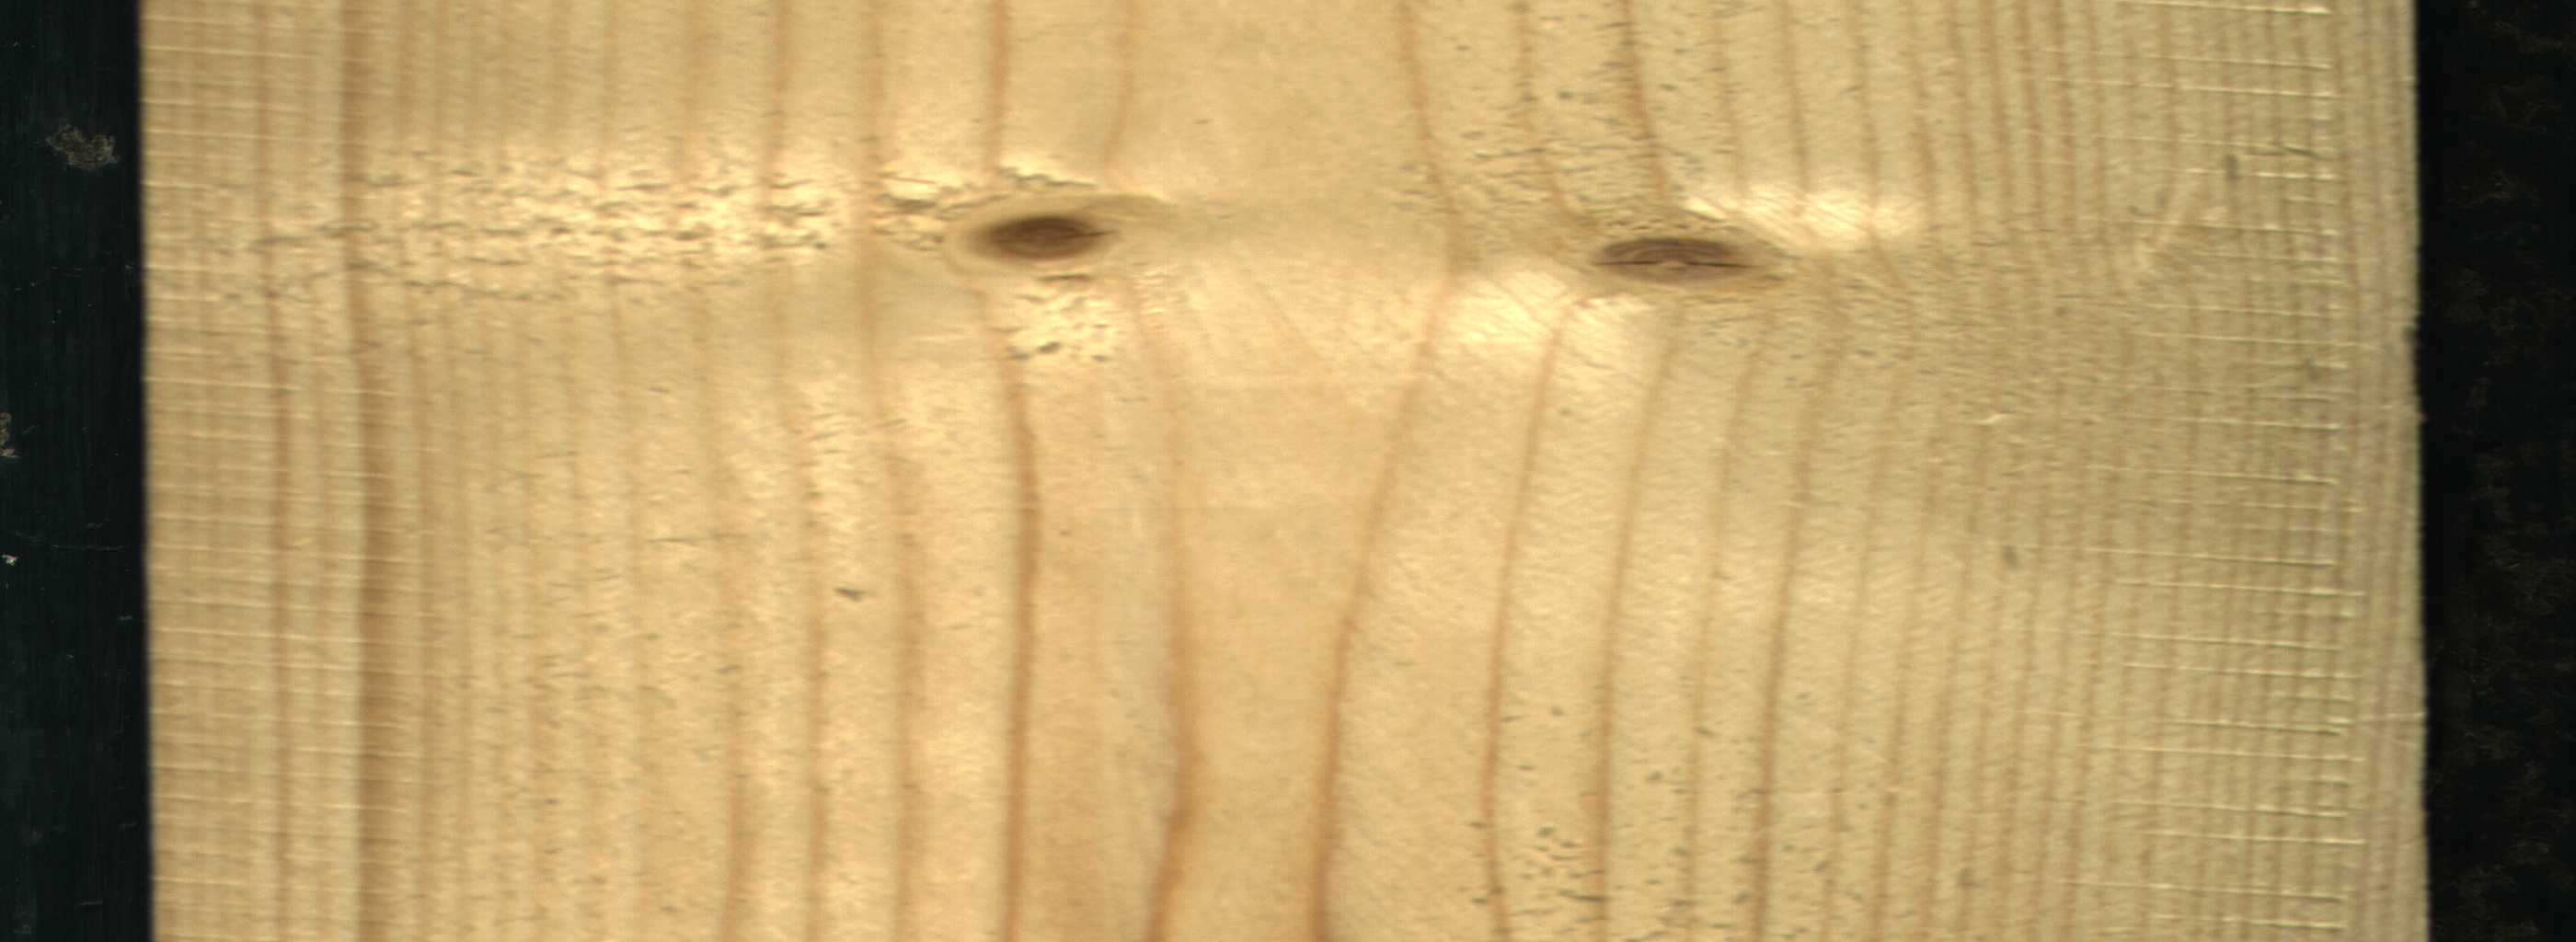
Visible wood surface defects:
Live_Knot
Live_Knot